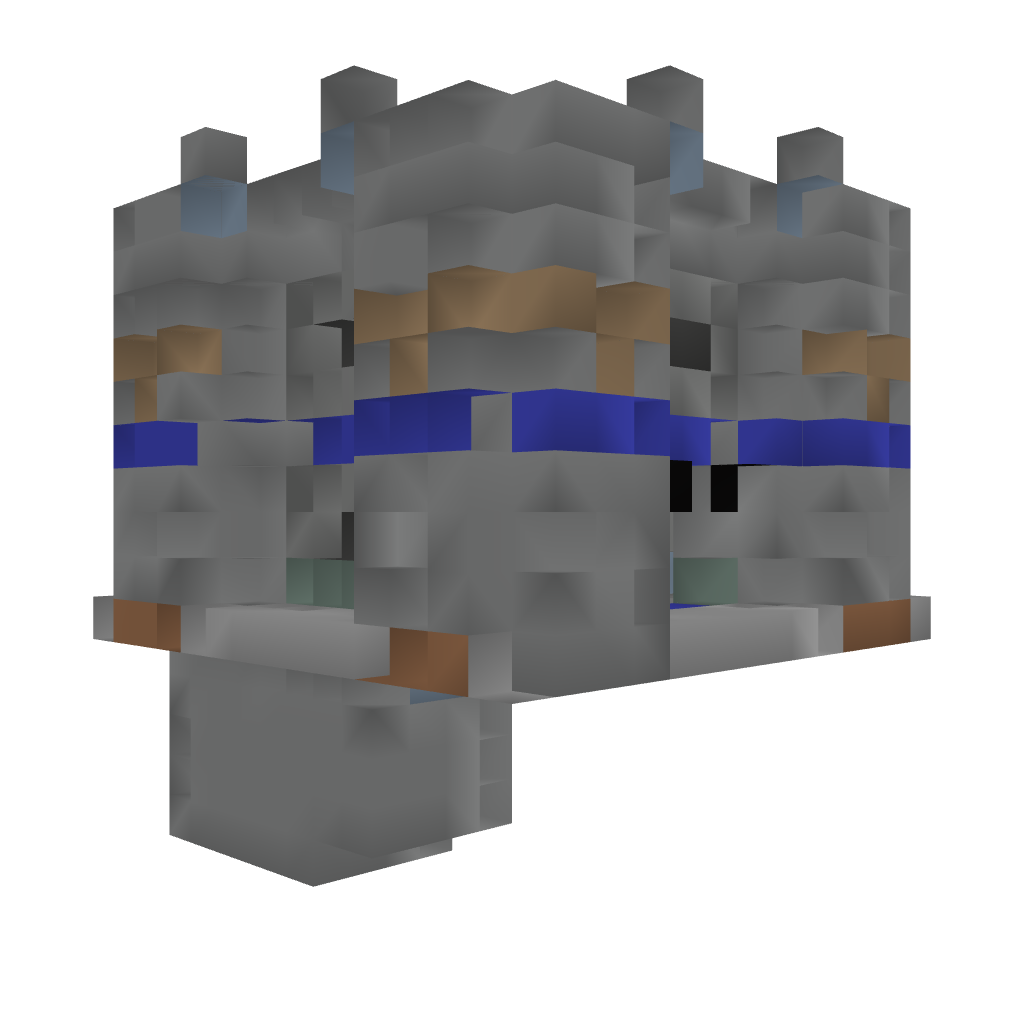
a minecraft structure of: PvP Tower [Blue]